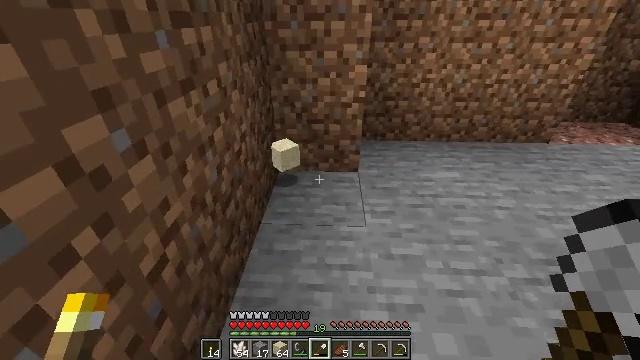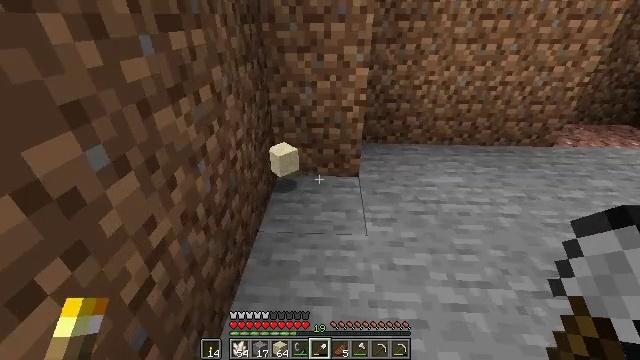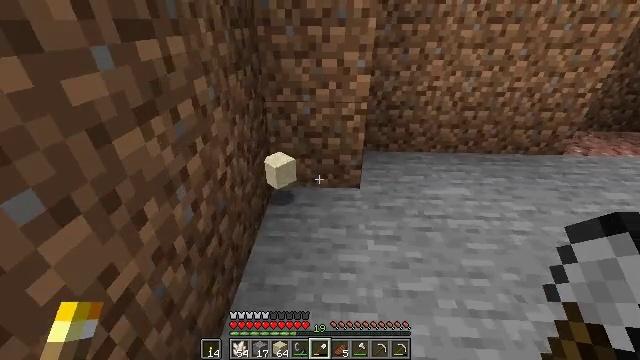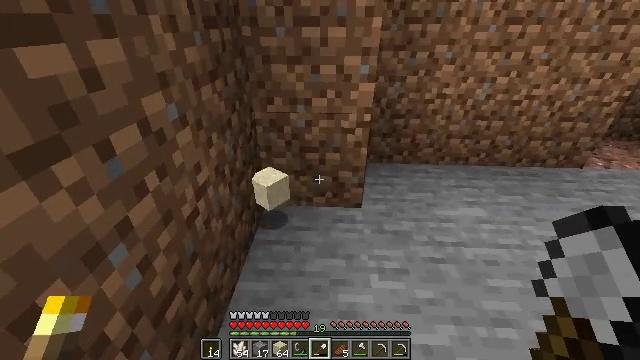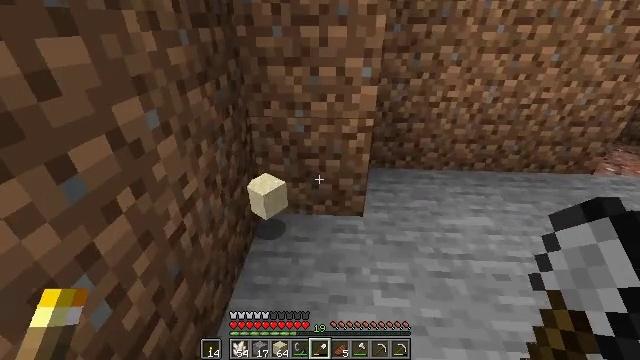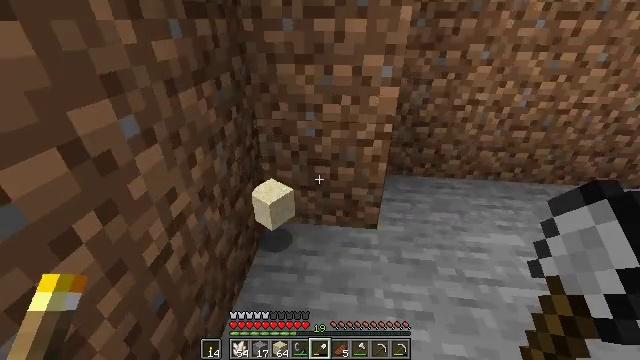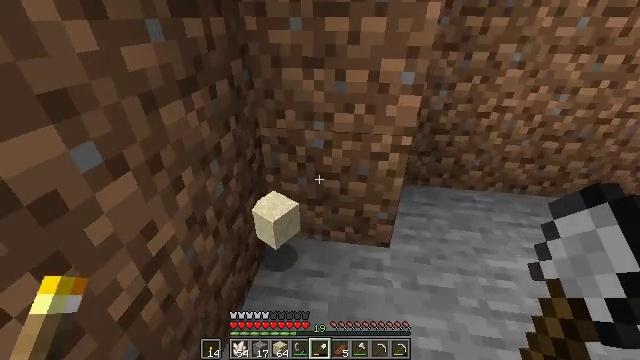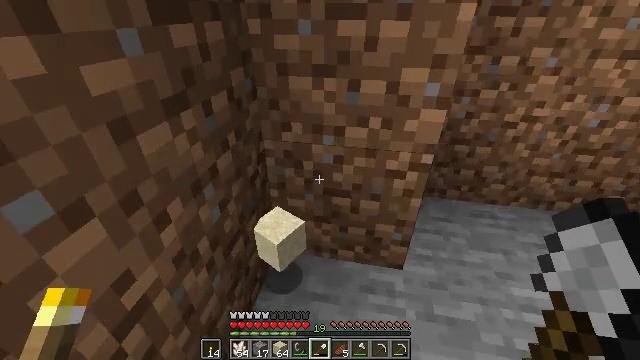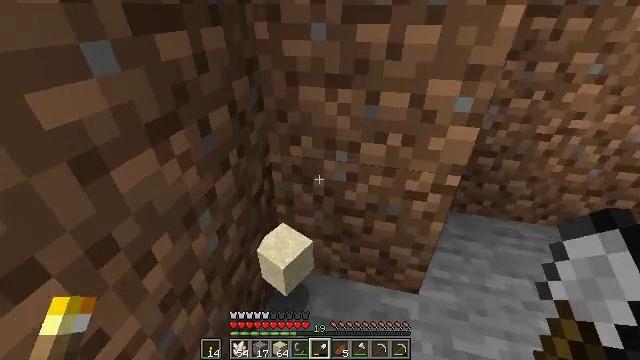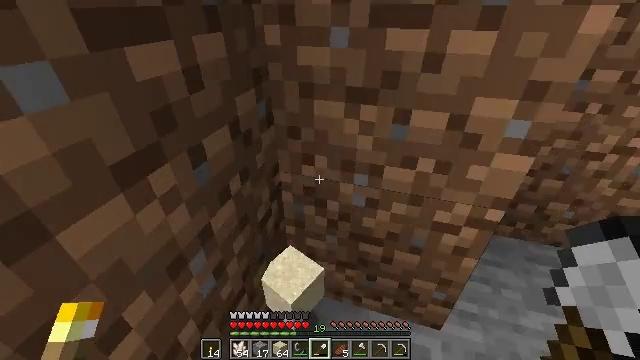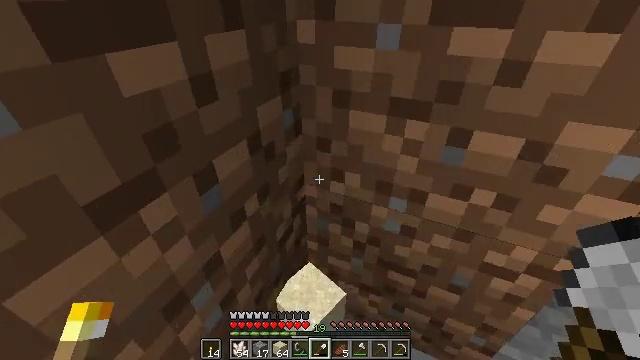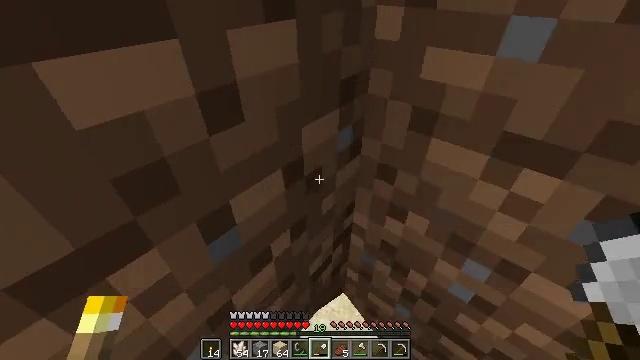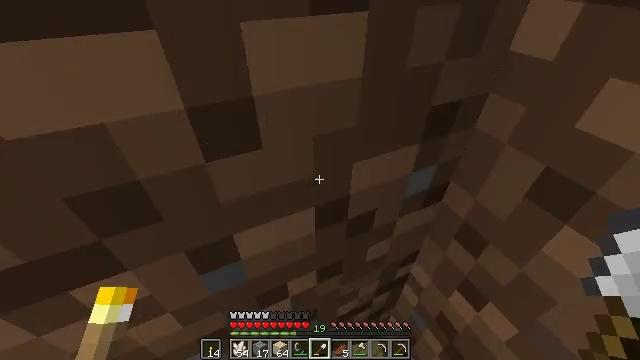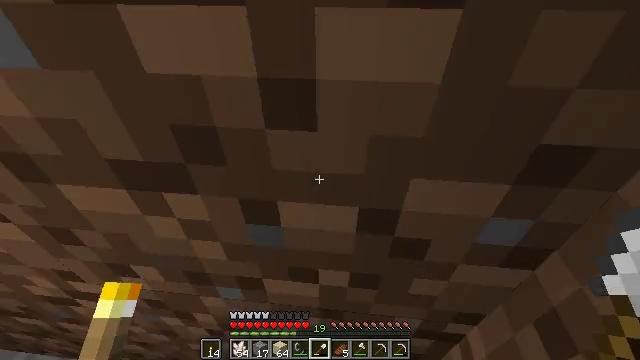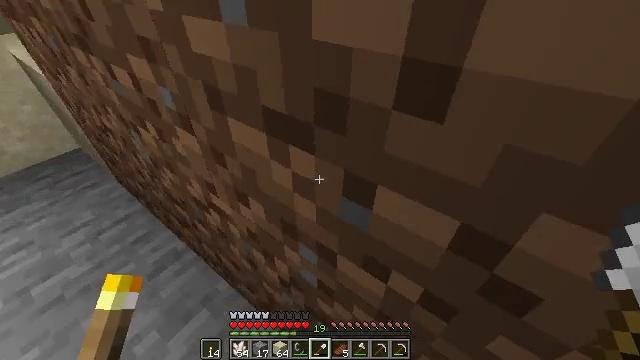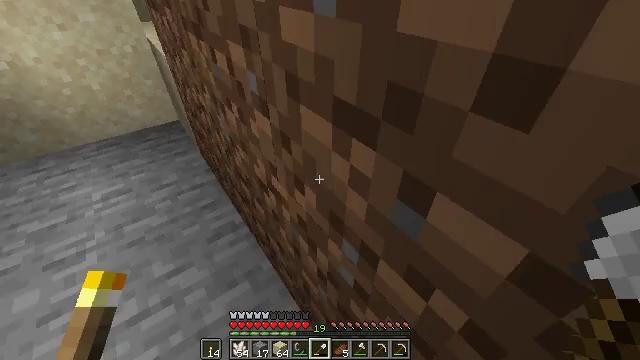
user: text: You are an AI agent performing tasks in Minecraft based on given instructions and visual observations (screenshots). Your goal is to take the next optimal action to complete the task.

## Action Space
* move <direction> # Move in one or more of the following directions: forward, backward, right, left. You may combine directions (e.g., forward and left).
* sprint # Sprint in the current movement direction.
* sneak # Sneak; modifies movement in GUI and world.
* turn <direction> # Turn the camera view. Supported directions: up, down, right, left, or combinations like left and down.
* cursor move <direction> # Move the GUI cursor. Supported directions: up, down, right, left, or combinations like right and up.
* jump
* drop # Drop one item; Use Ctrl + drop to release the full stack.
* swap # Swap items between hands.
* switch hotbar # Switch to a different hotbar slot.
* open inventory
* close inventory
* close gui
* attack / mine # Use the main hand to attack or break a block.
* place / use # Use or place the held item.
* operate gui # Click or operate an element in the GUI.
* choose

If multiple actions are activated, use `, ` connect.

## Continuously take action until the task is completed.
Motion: motion action
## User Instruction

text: Gather sand from the desert.
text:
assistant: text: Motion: move forward
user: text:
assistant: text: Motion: move forward
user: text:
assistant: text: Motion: move forward
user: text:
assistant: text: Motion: move forward
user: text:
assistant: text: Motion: move forward, turn left
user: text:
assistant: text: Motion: move forward, turn left
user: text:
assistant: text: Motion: move forward, turn left
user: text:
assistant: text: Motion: move forward, turn left
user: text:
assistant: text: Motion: move forward, turn left
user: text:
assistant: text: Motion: move forward, turn left and down
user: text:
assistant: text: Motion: move forward, turn left and down
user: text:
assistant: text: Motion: move forward, turn left and down
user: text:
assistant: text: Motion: turn left
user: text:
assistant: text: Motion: turn left
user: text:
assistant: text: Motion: turn left
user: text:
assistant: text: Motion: turn left
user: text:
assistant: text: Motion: no_op
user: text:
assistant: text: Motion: no_op
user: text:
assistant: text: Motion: move forward and move left
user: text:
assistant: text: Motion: move forward and move left
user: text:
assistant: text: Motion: move forward and move left
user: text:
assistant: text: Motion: move forward and move left, turn right
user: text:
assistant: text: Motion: move forward and move left, turn right
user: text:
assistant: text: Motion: move forward and move left, turn right
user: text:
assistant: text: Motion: move forward and move left, turn right
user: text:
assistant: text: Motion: move forward and move left, turn right
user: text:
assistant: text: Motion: move forward and move left, turn right and down
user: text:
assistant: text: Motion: move forward and move left, turn right
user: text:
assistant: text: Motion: move forward and move left, turn right
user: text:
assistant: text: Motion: move forward and move left, turn right